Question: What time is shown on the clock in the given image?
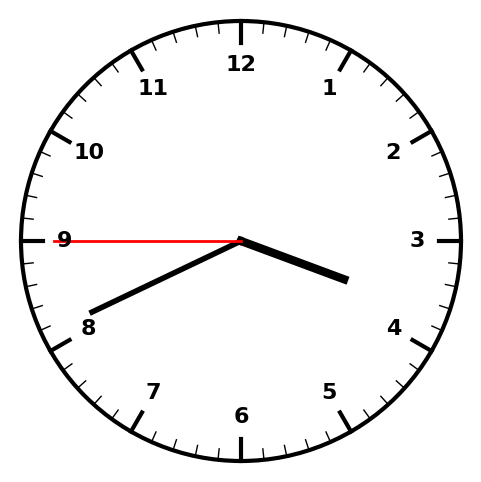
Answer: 03:40:45